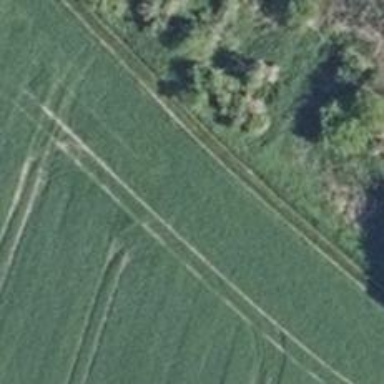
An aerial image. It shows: Grass track with grade4 quality surface.